Field crop: maize
Growth stage: 2
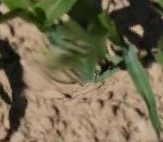
Species: maize